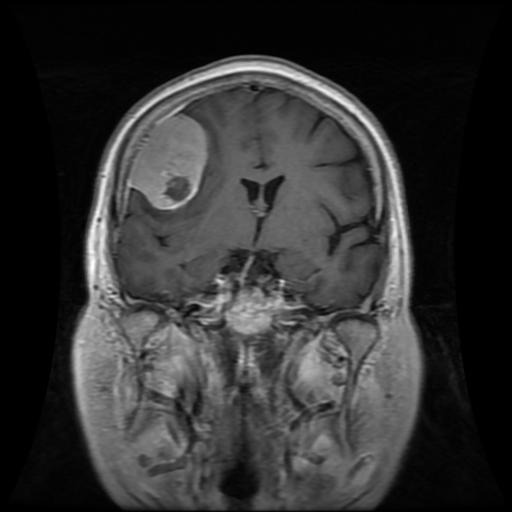
Label: meningioma